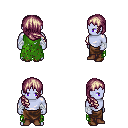
a pixel art fantasy rpg character, male body template, dark elf, purple skin, green tattered cape, robe skirt, white blonde right-swept hairstyle, white cloth bandages, brown shoes, four views (front, back, left, right), 2x2 character sprite sheet, small pixel art, hard edges, no anti-aliasing